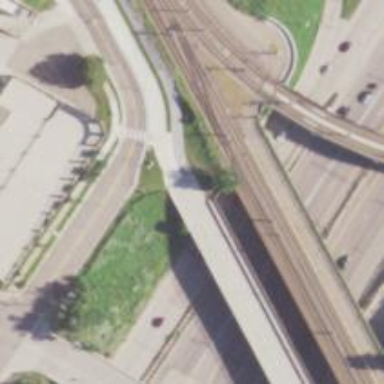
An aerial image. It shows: Light rail electrified with contact line.